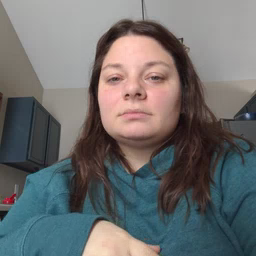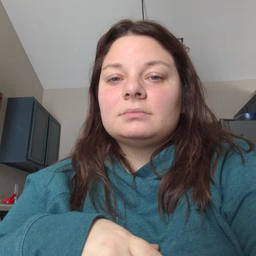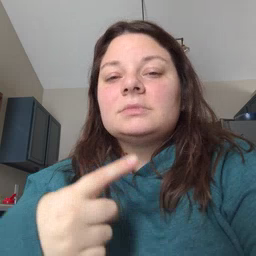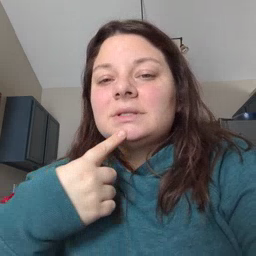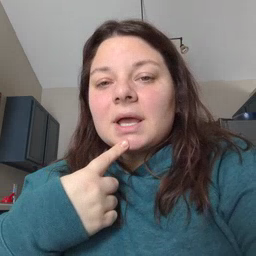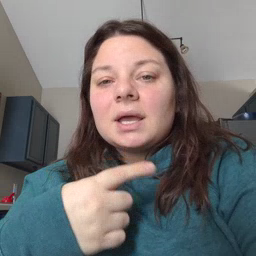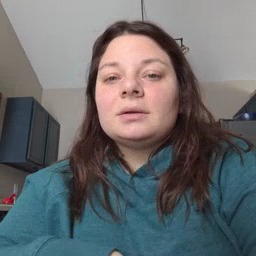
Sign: say